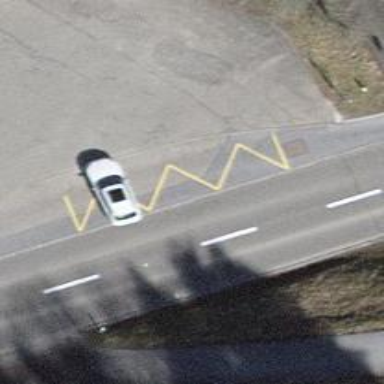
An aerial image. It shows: Bus stop with platform for public transport.